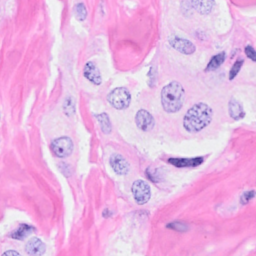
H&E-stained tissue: Breast